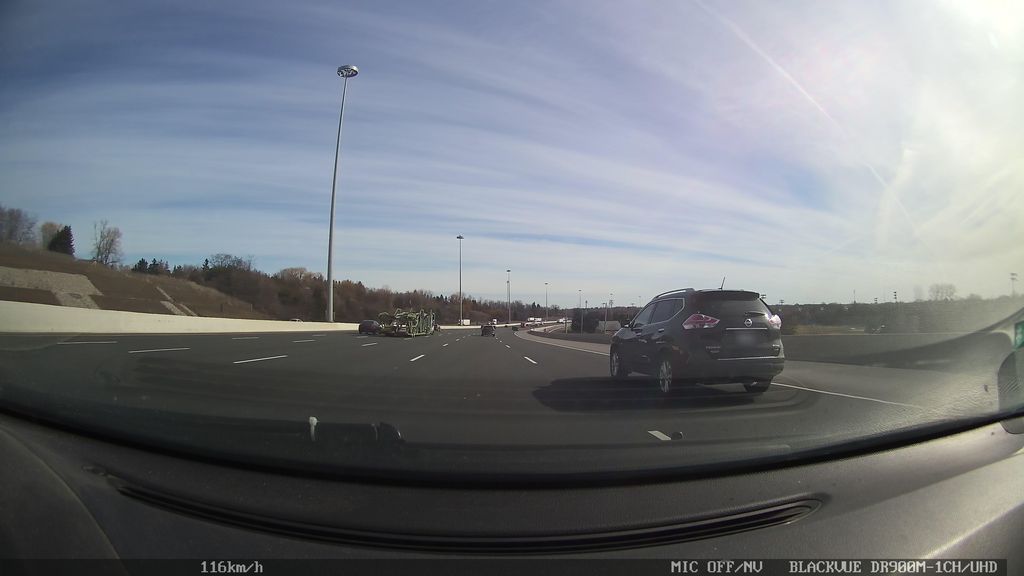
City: kitchener-waterloo